Question: I would like to create a visualizer for the windows system audio. I'm looking for a way to sample the loudness of the sound currently being played. I don't need the actual sound unless required for computing the sound levels. My goal is to create something similar to the bouncing green level found on windows 7's volume control. My Googling up to this point suggests that this is may be impossible. Thanks for any advice!

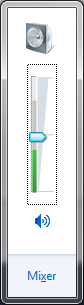
Answer: I have used the <URL> in a similar project. I believe it will suit your needs.